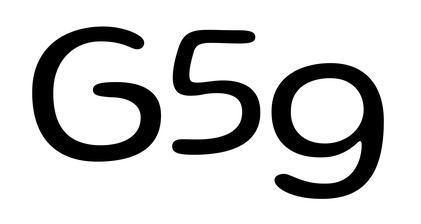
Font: Gluten_Light